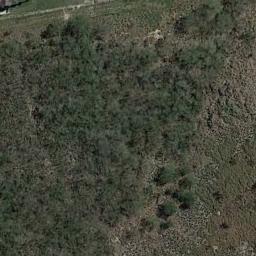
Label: forest